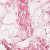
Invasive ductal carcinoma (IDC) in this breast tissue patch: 0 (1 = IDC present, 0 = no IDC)